Question: I am trying to create a layout but I am not too sure how to describe exactly what I want to do. So I have created the below image to describe what I am trying.

I am lost at how to get the spinner and edittext next to the imageview like I have in the image.
Here is my XML so far.
'''
<RelativeLayout xmlns:android="http://schemas.android.com/apk/res/android"
android:layout_width="wrap_content"
android:layout_height="wrap_content">
<RelativeLayout
android:layout_width="fill_parent"
android:layout_height="wrap_content">
<Button android:id="@+id/btnCancel"
android:layout_width="wrap_content"
android:layout_height="wrap_content"
android:layout_alignParentLeft="true"
android:text="Cancel"
/>
<Button android:id="@+id/btnAdd"
android:layout_width="wrap_content"
android:layout_height="wrap_content"
android:layout_alignParentRight="true"
android:text="Add"
/>
</RelativeLayout>
<RelativeLayout>
<ImageView
android:id="@+id/imgExercise"
android:layout_width="50px"
android:layout_height="50px"
android:layout_alignParentTop="true"
android:layout_alignParentLeft="true"
/>
<Spinner
android:id="@+id/spCategory"
android:layout_alignParentTop="true"
android:layout_alignParentRight="true"
/>
<EditText
android:id="@+id/etName"
android:hint="Name"
android:layout_alignParentTop="true"
android:layout_alignParentRight="true"
/>
</RelativeLayout>
<EditText
android:id="@+id/etDescription"
android:layout_width="fill_parent"
android:layout_height="wrap_content"
android:lines="5"
android:gravity="top"
android:hint="Description"
/>
</RelativeLayout>
'''
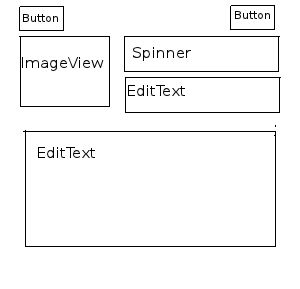
Answer: First of all, you don't need to take sub RelativeLayout because you can prepare the same layout in one parent RelativeLayout only. I am coming back with exact answer.
"px" is not preferable to define measurements, instead you can use (for height/width of view) and for Font-size.
'''
<?xml version="1.0" encoding="utf-8"?>
<RelativeLayout xmlns:android="http://schemas.android.com/apk/res/android"
android:layout_width="fill_parent"
android:layout_height="fill_parent"
android:padding="5dp">
<Button android:id="@+id/btnCancel"
android:layout_width="wrap_content"
android:layout_height="wrap_content"
android:layout_alignParentLeft="true"
android:text="Cancel"
/>
<Button android:id="@+id/btnAdd"
android:layout_width="wrap_content"
android:layout_height="wrap_content"
android:layout_alignParentRight="true"
android:text="Add"
/>
<ImageView
android:id="@+id/imgExercise"
android:layout_width="100dp"
android:layout_height="100dp"
android:layout_alignParentLeft="true"
android:layout_below="@+id/btnCancel"
android:src="@drawable/icon"
android:scaleType="fitXY"
/>
<Spinner
android:id="@+id/spCategory"
android:layout_width="wrap_content"
android:layout_height="wrap_content"
android:layout_toRightOf="@+id/imgExercise"
android:layout_below="@+id/btnCancel"
android:layout_alignTop="@+id/imgExercise"
/>
<EditText
android:id="@+id/etName"
android:hint="Name"
android:layout_width="wrap_content"
android:layout_height="wrap_content"
android:layout_toRightOf="@+id/imgExercise"
android:layout_below="@+id/spCategory"
android:layout_alignBottom="@+id/imgExercise"
/>
<EditText
android:id="@+id/etDescription"
android:layout_width="fill_parent"
android:layout_height="wrap_content"
android:lines="5"
android:gravity="top"
android:hint="Description"
android:layout_below="@+id/imgExercise"
/>
</RelativeLayout>
'''